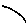
Label: line